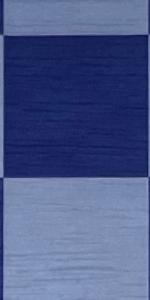
Label: Empty